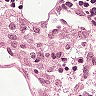
Metastatic tissue present: no